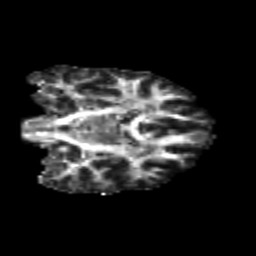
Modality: FA
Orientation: coronal
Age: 22
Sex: female
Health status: healthy
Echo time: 0.074 s